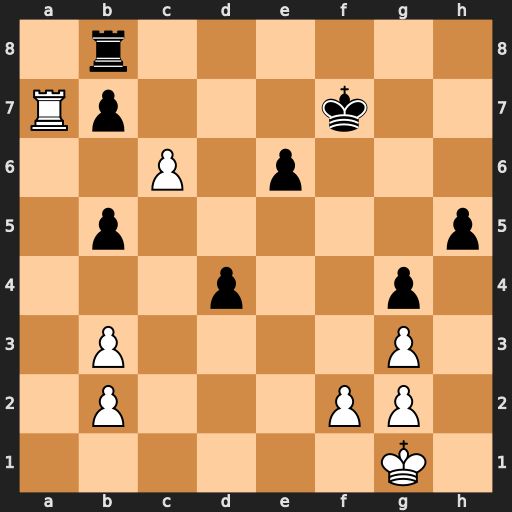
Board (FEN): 1r6/Rp3k2/2P1p3/1p5p/3p2p1/1P4P1/1P3PP1/6K1
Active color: w
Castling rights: -
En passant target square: -
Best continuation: Rxb7+ Rxb7 cxb7